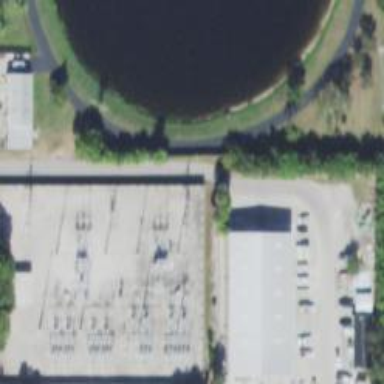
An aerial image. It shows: Power tower.